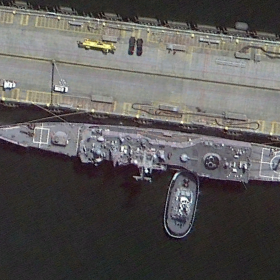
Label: Ticonderoga-class_cruiser